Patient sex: F
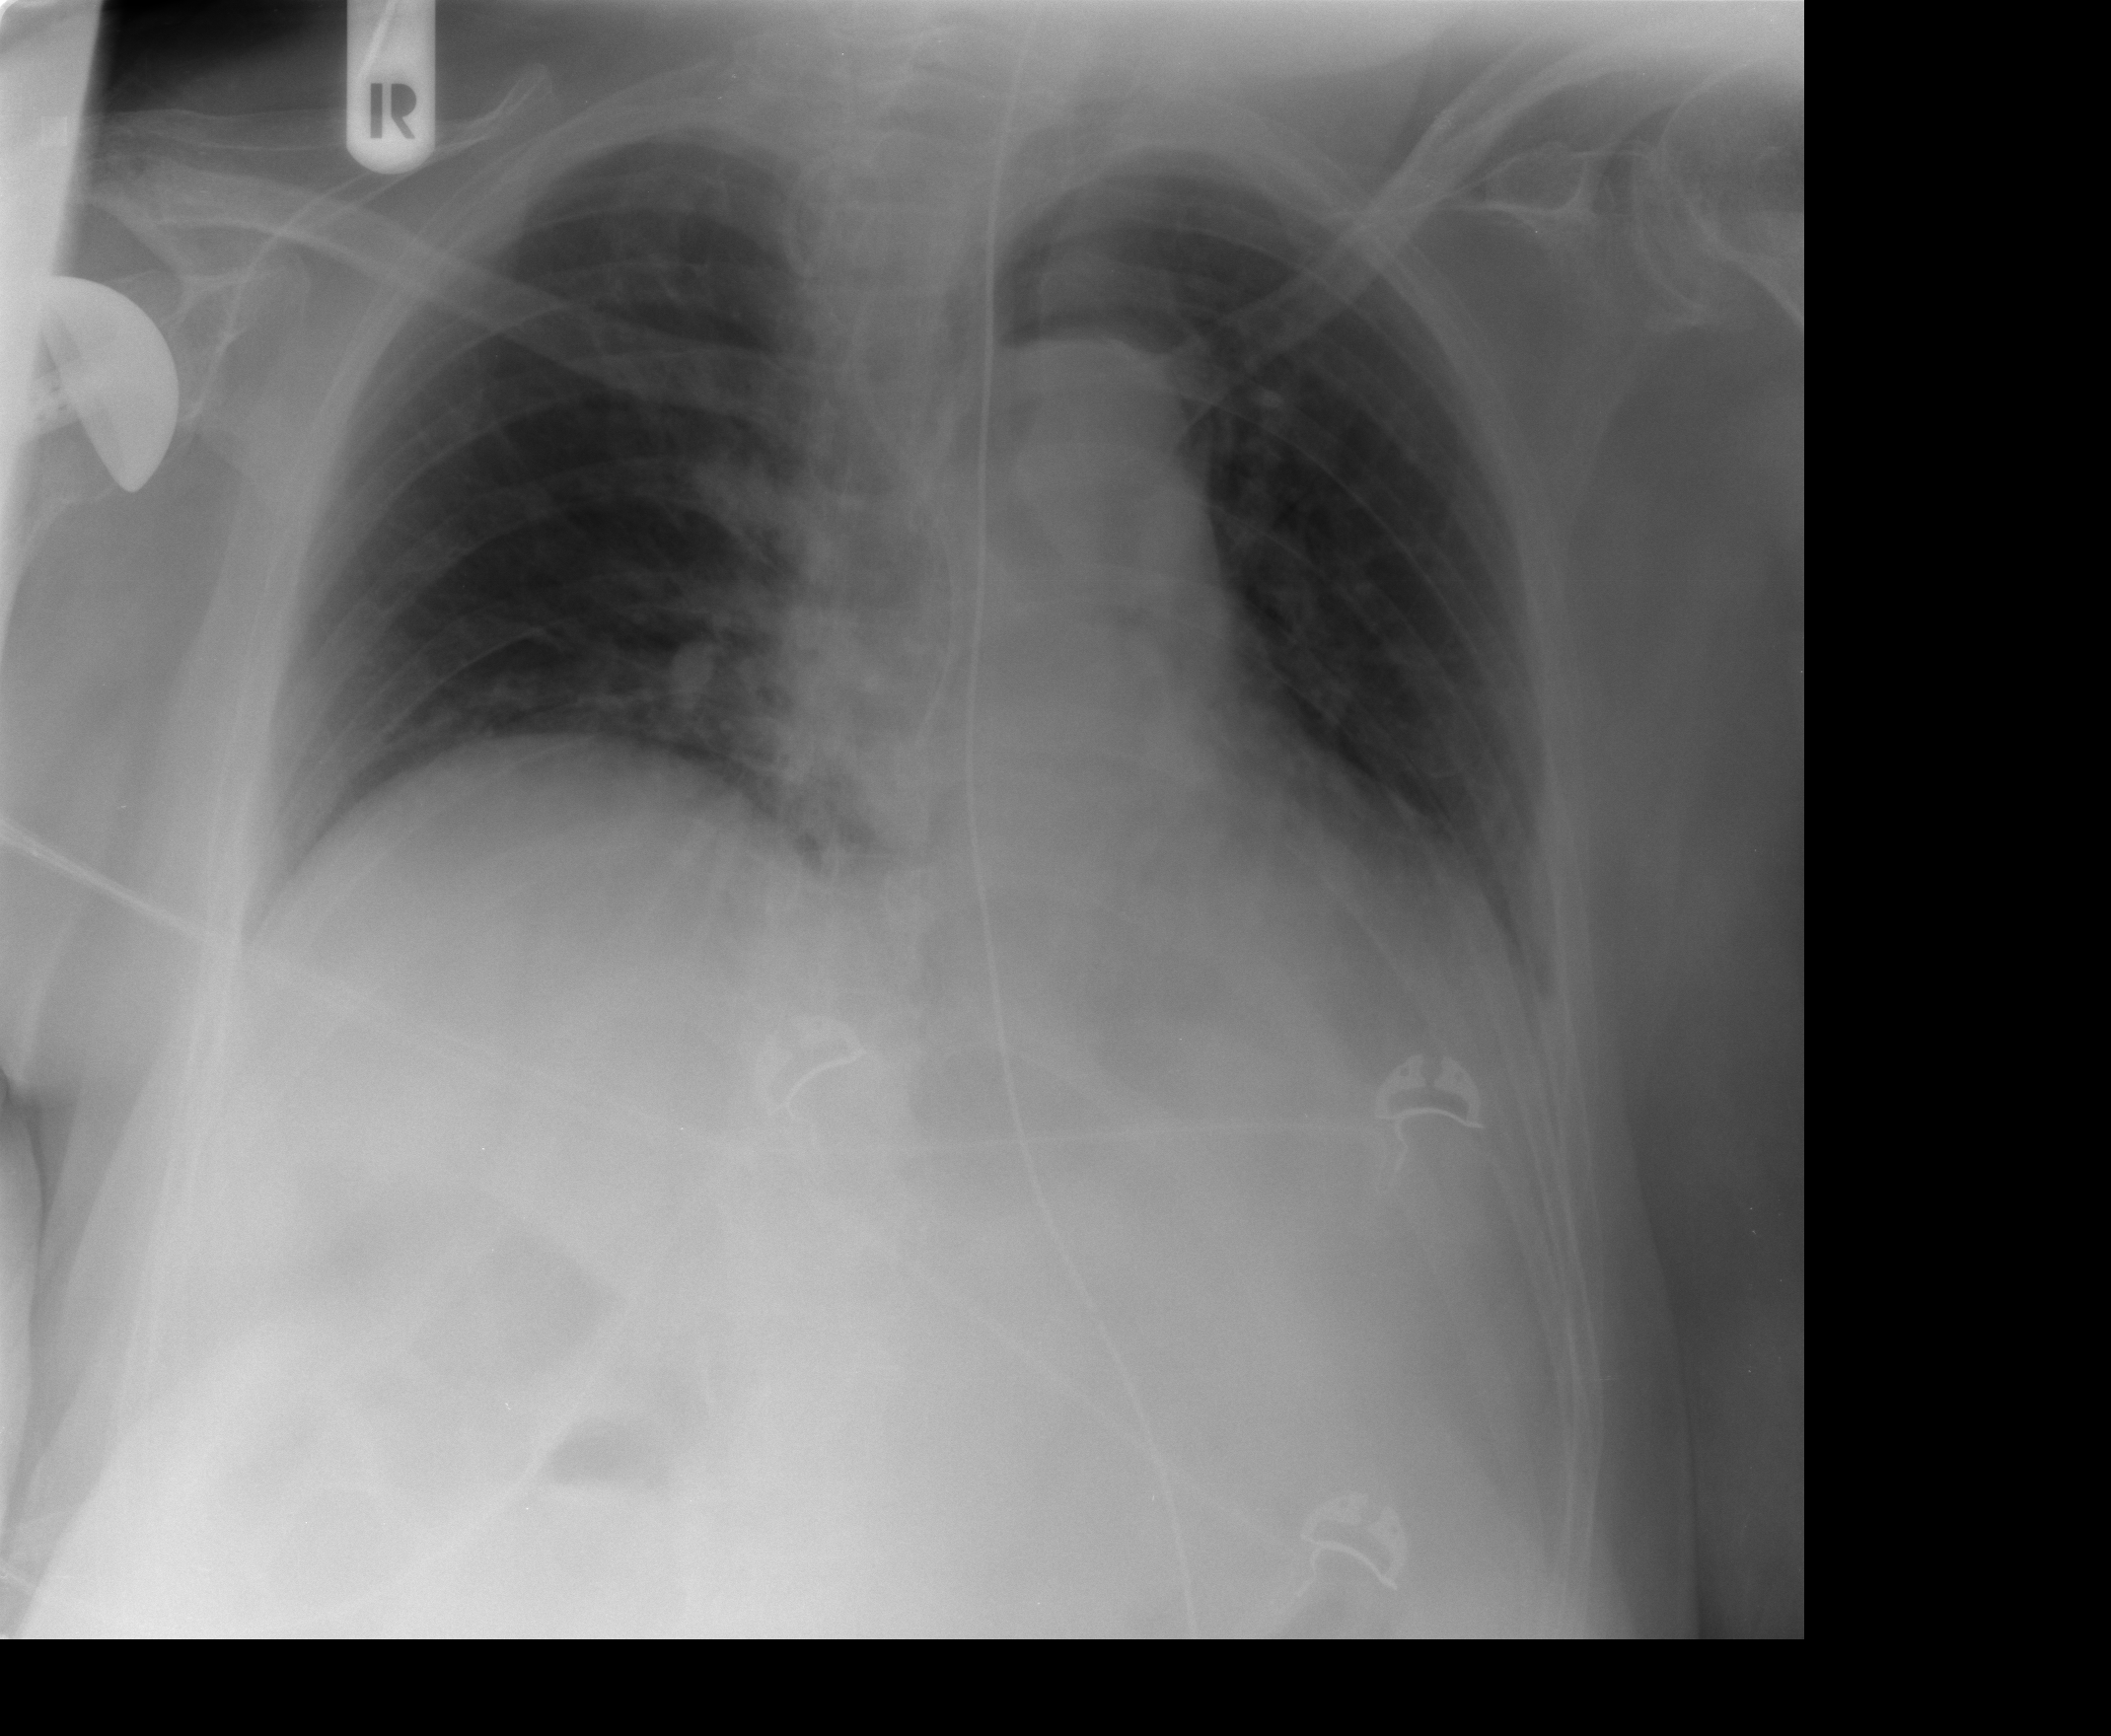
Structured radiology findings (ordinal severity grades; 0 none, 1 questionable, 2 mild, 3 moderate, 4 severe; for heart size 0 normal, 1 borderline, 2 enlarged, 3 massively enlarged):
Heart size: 0
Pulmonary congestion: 0
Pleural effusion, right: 0
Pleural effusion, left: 1
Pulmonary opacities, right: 0
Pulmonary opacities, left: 1
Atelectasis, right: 2
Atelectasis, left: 2